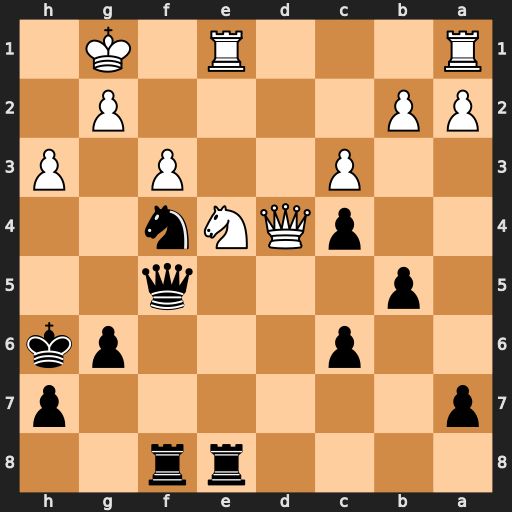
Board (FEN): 4rr2/p6p/2p3pk/1p3q2/2pQNn2/2P2P1P/PP4P1/R3R1K1
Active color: b
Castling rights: -
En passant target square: -
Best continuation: Nxg2 Kxg2 Qxf3+ Kg1 Rf4 Re3 Rexe4 Rxf3 Rxd4 Rxf4 Rxf4